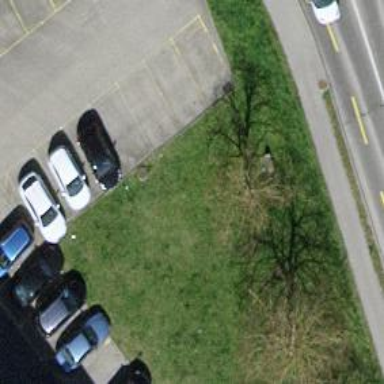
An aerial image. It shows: Mixed leaf type tree in natural setting.